Current action and preconditions to check: path_clear

Your task: For each precondition in the list above, predict whether it will hold at this action.

Consider the current scene as observed from the mobile robot's camera, and analyze the predicted future states of all dynamic agents (e.g., people, animals, vehicles, or any moving entities) within the NEXT SECOND.

IMPORTANT: Only answer "very likely" if you are absolutely certain—based on strong, clear evidence—that a dynamic agent will violate the precondition in the predicted future state. Do NOT answer "very likely" for unlikely, ambiguous, or low-probability risks.

Ask yourself for each precondition: Is there a high probability, with clear and convincing evidence, that the predicted future states of any dynamic agent will interfere with the predicted future state of the currently executing action within the NEXT SECOND, causing that precondition to fail?

Assess the risk level based on these predictions. Use "likely" or "very likely" if motions create a clear risk of interference.

Use "neutral" or "improbable" if agents are nearby but their predicted paths are clearly diverging or non-conflicting.

Failure Risk Categories: "very improbable", "improbable", "neutral", "likely", "very likely"

Answer Format: Output ONLY the probability_of_failure value from these categories: "very improbable", "improbable", "neutral", "likely", "very likely"

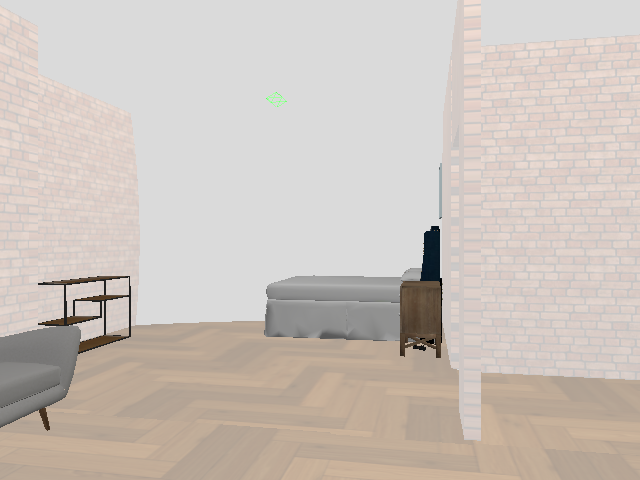

Answer: very improbable